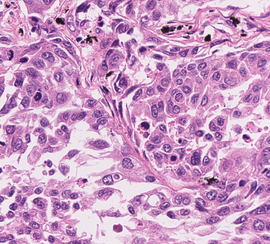
Tumor epithelial tissue: yes
Tumor-associated stroma tissue: yes
Normal tissue: no